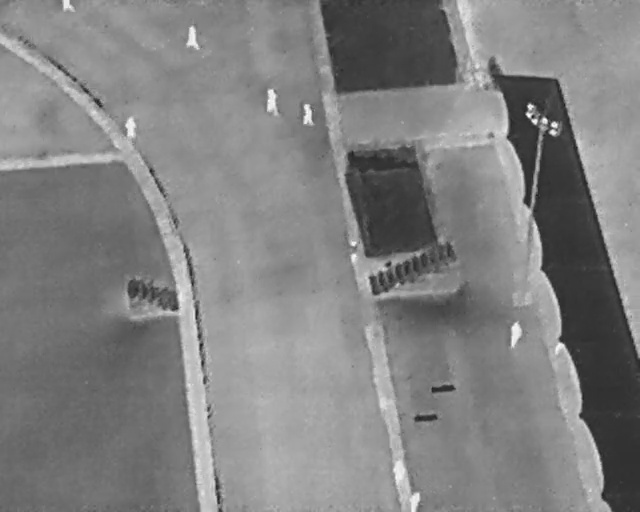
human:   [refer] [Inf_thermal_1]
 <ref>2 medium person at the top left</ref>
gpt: <box>[[9, 0, 11, 2, 2], [18, 23, 22, 26, 2]]</box>

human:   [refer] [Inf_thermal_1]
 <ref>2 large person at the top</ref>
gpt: <box>[[40, 18, 45, 21, 2], [46, 21, 50, 23, 2]]</box>